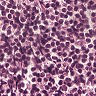
Metastatic tissue present: no